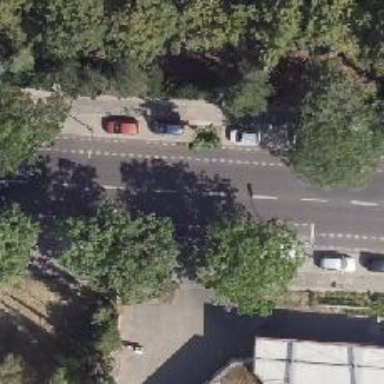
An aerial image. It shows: Secondary road with asphalt surface. There are separate sidewalks and lanes for cyclists on both sides of the road.